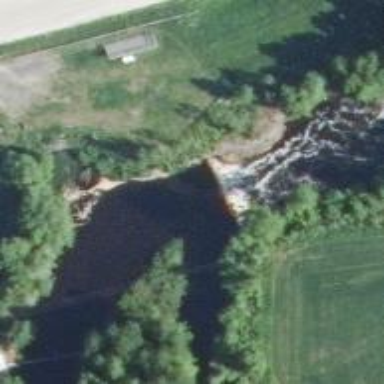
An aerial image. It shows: Beautiful waterfall in nature.